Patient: sex M, age 67
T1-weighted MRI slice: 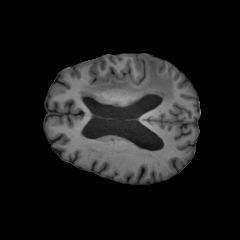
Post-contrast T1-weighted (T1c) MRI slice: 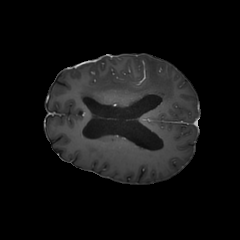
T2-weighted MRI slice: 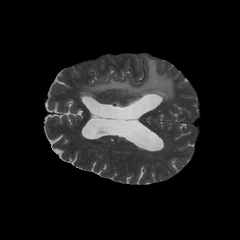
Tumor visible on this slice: yes
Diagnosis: Glioblastoma, IDH-wildtype
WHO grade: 4